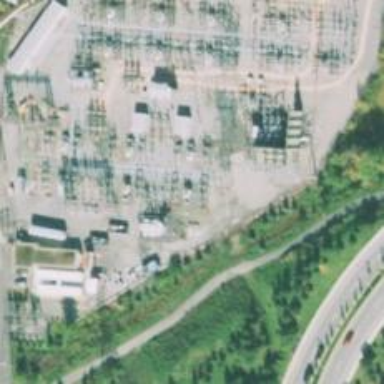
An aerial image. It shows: Switch used for power control.